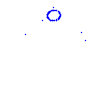
Particle: proton